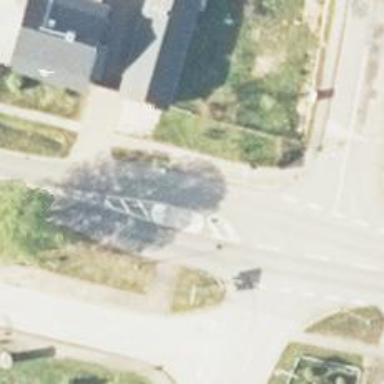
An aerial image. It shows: Primary road with asphalt surface.